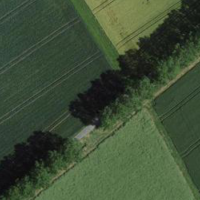
EUNIS habitat code: 52
Species observed at this site:
Cirsium arvense